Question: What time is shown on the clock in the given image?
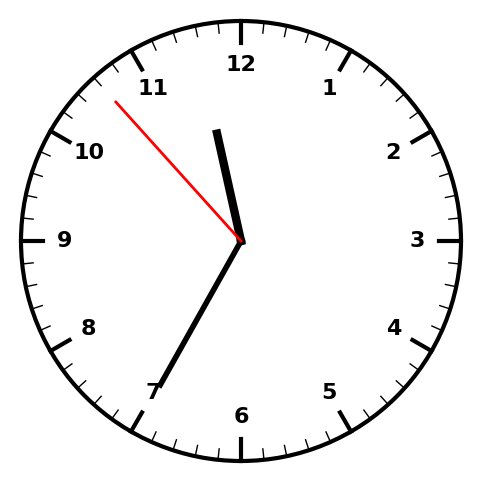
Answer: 11:34:53